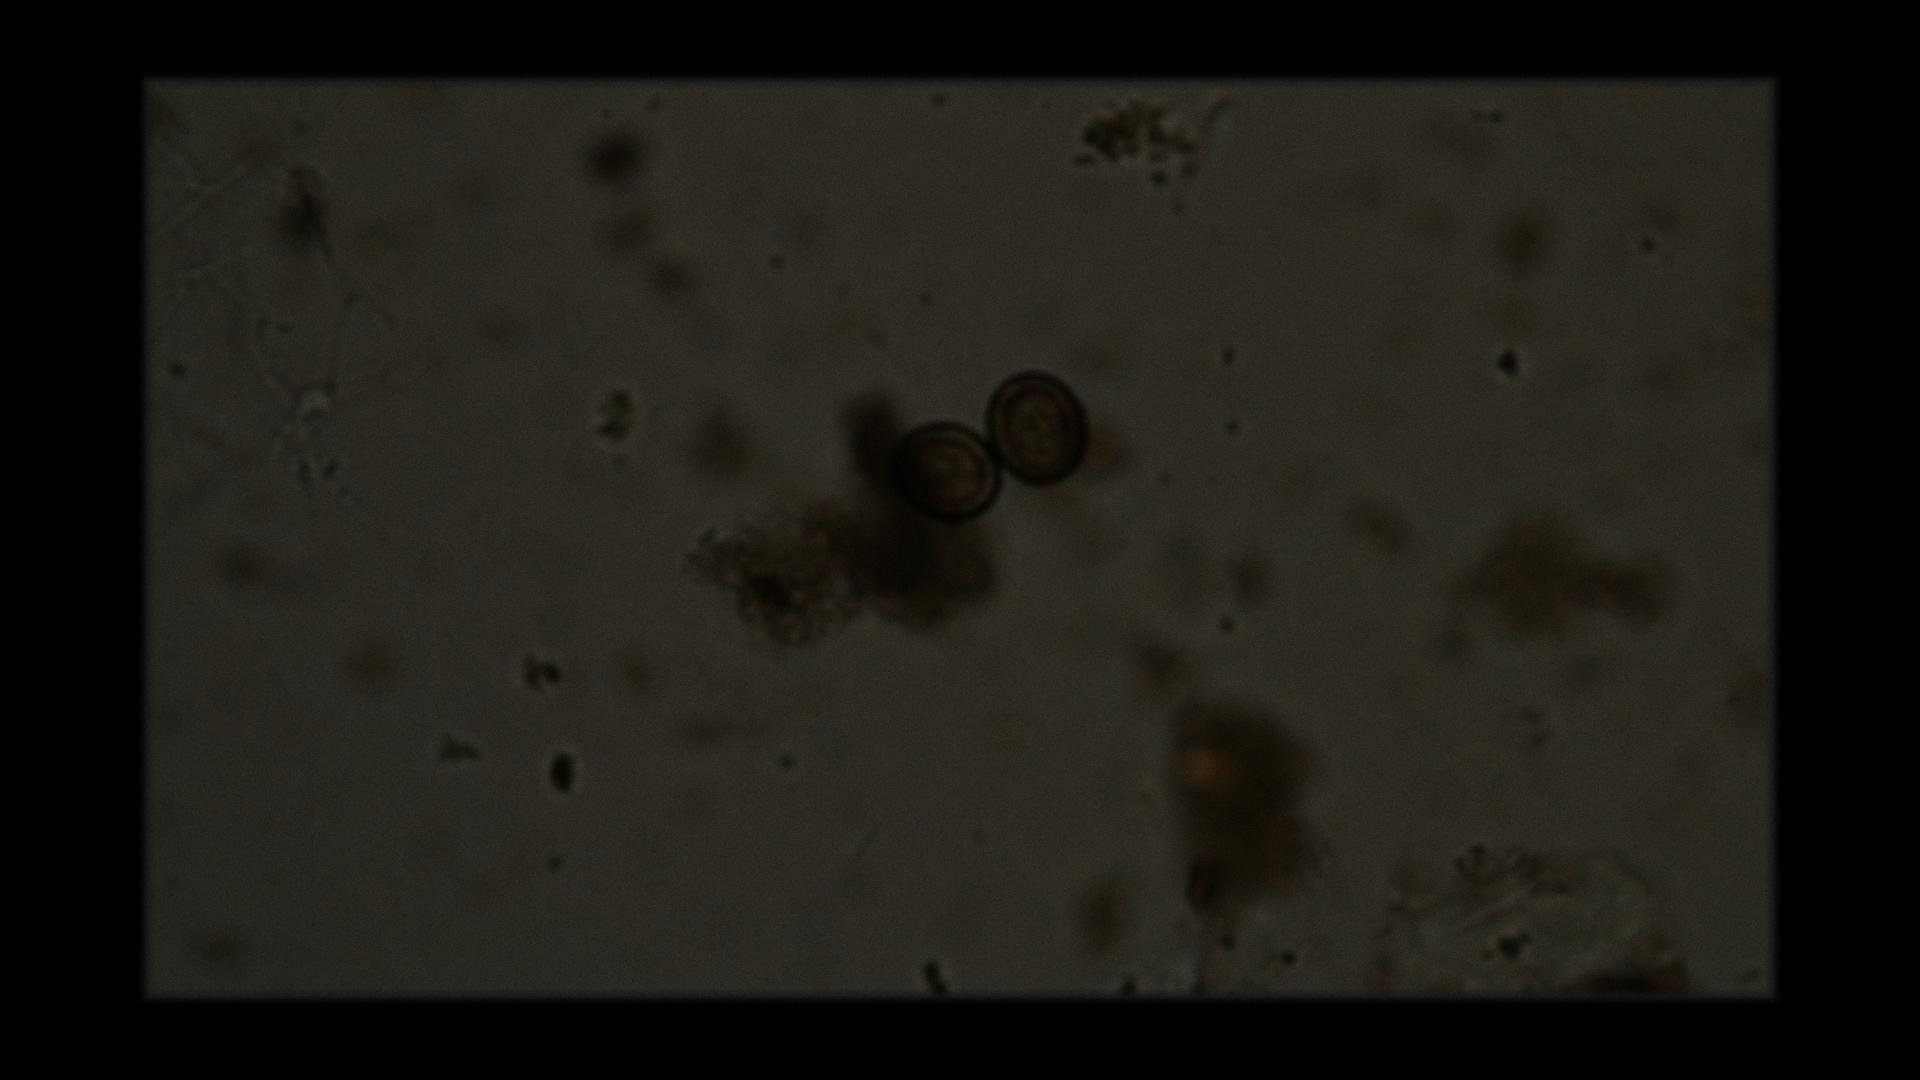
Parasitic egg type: Taenia spp. egg